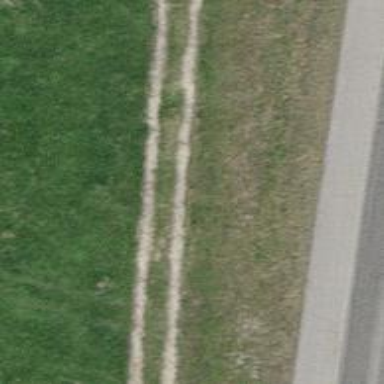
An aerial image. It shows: Pebblestone track with grade3 tracktype.